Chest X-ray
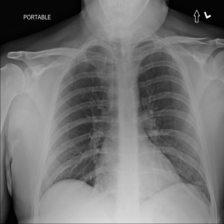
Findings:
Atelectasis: positive
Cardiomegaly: negative
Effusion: negative
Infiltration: negative
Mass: negative
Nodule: negative
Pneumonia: negative
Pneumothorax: negative
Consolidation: negative
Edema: negative
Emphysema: negative
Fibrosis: negative
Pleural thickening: negative
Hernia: negative